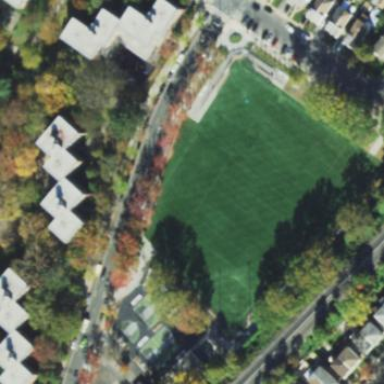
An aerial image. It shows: American football pitch for leisure and sport activities.